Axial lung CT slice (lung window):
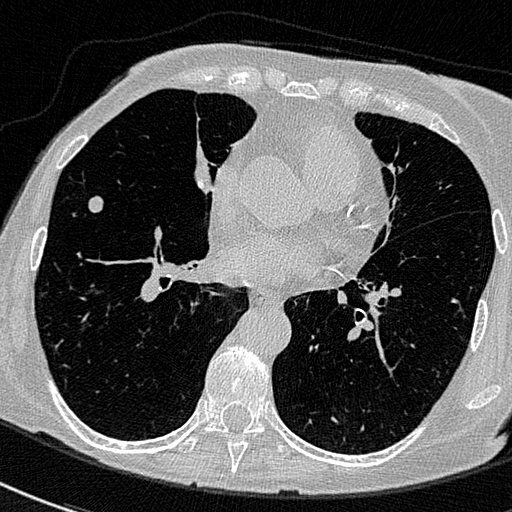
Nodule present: yes
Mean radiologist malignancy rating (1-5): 2.75